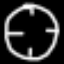
Label: clock